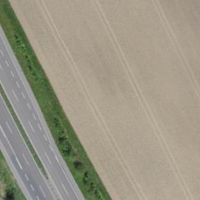
EUNIS habitat code: 57
Species observed at this site:
Milvus milvus